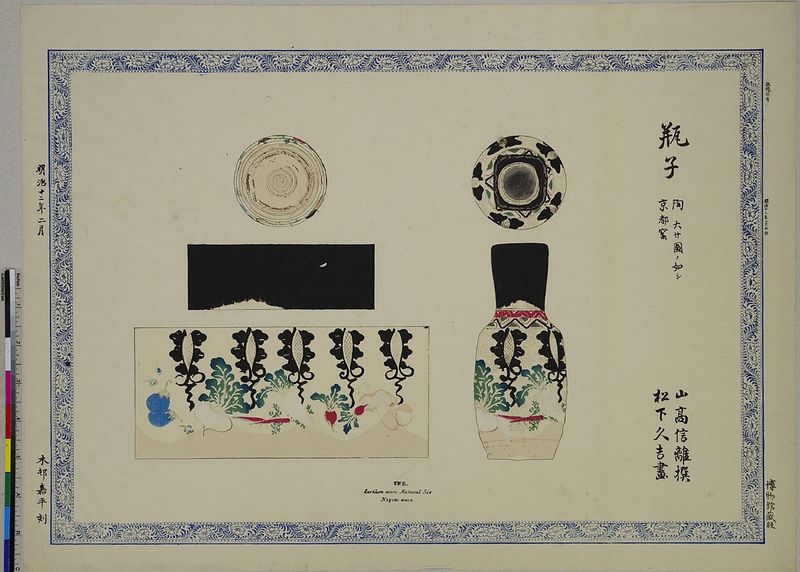
Titel: Krug
Künstler: Matsushita Ky&#x16B;kichi
Standort: Hamburg
Institution: Museum für Kunst und Gewerbe Hamburg
Schlagwörter: blau, blätter, grün, blumen, schwarz, skizze, zeichen, zeichnung, rot, malerei, muster, ornament, rahmen, kreis, garten, gemüse, kanne, keramik, vase, holzschnitt, japan, schrift, papier, studie, farben, vogelperspektive, querformat, dekor, japanisch, anbau, aufsicht, tusche, draufsicht, beeren, druckgraphik, druckgrafik, kreise, beschriftung, entwurf, buchdruck, chinesisch, kunstgewerbe, china, salat, zeit, kunsthandwerk, farbholzschnitt, legende, aufriss, zeichnungen, kalligraphie, rüben, rettich, kyoto, anweisung, irdenware, asiaisch, reproduktionen, radieschen, blauer rahmen, industriedesign, druckerzeugnisse, pflanzenornamente, meiji